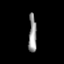
Tissue: lung
Cell type: Endothelial cells
Senescence score: 0.6043
Nuclear area (px): 297
Mean DAPI intensity: 147.936